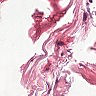
Metastatic tissue present: no